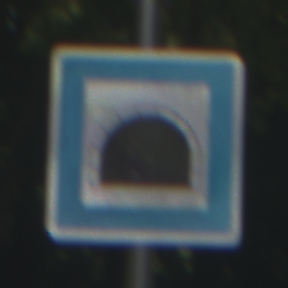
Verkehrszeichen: Tunnel
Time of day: Midday
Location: Outdoor (RoadRail)
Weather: Clear
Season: NotSpecified
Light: Natural